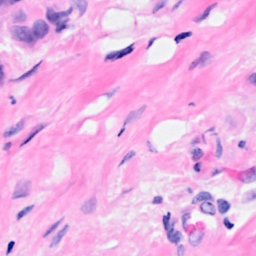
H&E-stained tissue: Breast